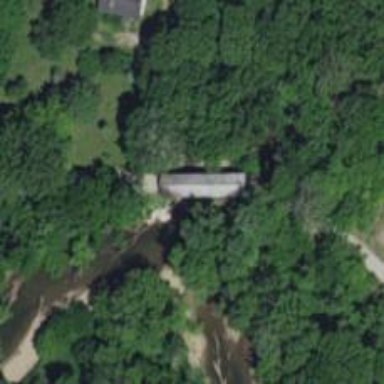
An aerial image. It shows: Covered bridge on residential road.